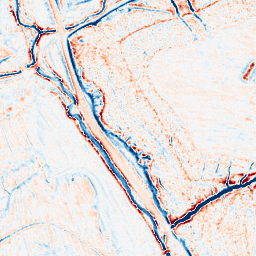
Category: edge_preserving
Decomposition family: anisotropic_diffusion
Decomposition parameters: iterations: 20
kappa: 30
gamma: 0.1
Upsampling method: linear_exact
Upsampling parameters: scale: 4
Upsampling scale: 4